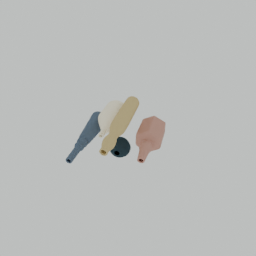
Label: decoration